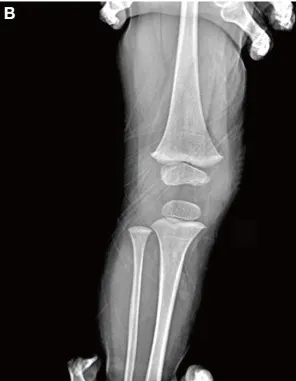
(B) X-ray of the right knee in a half-year follow-up of the patient after discharge. No obvious abnormality is found.
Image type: radiology (x_ray)